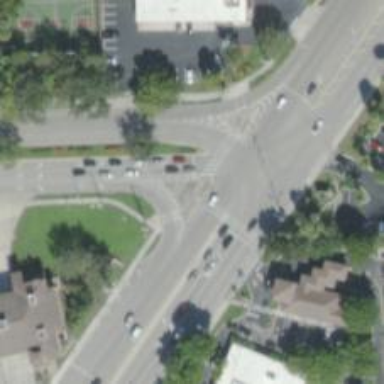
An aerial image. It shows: Traffic island located on footway.